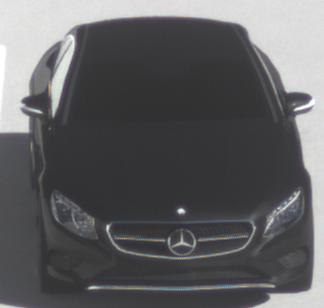
Make: Mercedes-Benz
Model: S 400 Coupé
Detailed model: S-Class (217) Coupé
Model produced from: 2015/10
Model produced until: 2017/09
Doors: 2
Color: black
Road condition: dry road
Daytime: morning or afternoon
Contrast: high contrast